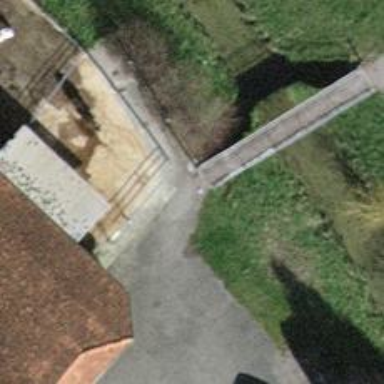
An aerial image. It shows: Footway on bridge.